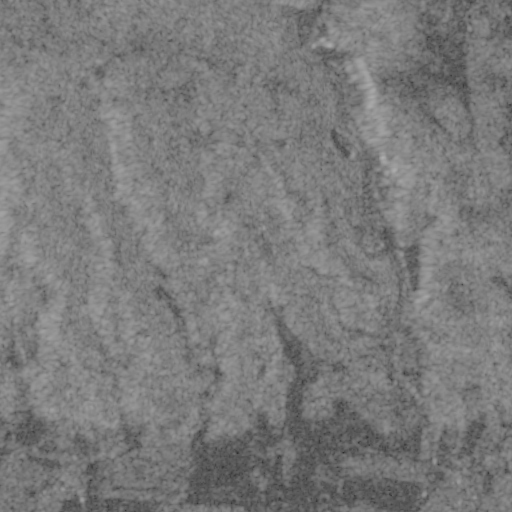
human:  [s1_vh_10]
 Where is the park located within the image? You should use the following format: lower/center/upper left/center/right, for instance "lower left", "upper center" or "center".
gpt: The park is located in the lower right of the image.
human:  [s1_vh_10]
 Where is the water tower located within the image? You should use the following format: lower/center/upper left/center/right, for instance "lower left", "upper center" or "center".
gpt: The water tower is located in the lower of the image.
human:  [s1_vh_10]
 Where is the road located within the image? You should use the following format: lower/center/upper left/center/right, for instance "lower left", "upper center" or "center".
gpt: There is no road in the image.

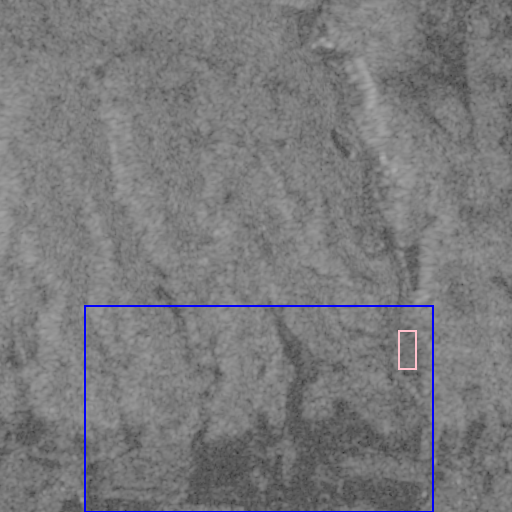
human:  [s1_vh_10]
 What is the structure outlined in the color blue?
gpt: The structure outlined in blue is a crop field.
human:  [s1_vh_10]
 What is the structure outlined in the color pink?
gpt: The structure outlined in pink is a park.
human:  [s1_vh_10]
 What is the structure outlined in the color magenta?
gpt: There is no magenta outline.